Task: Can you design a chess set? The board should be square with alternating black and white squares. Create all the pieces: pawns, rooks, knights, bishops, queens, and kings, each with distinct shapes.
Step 8:
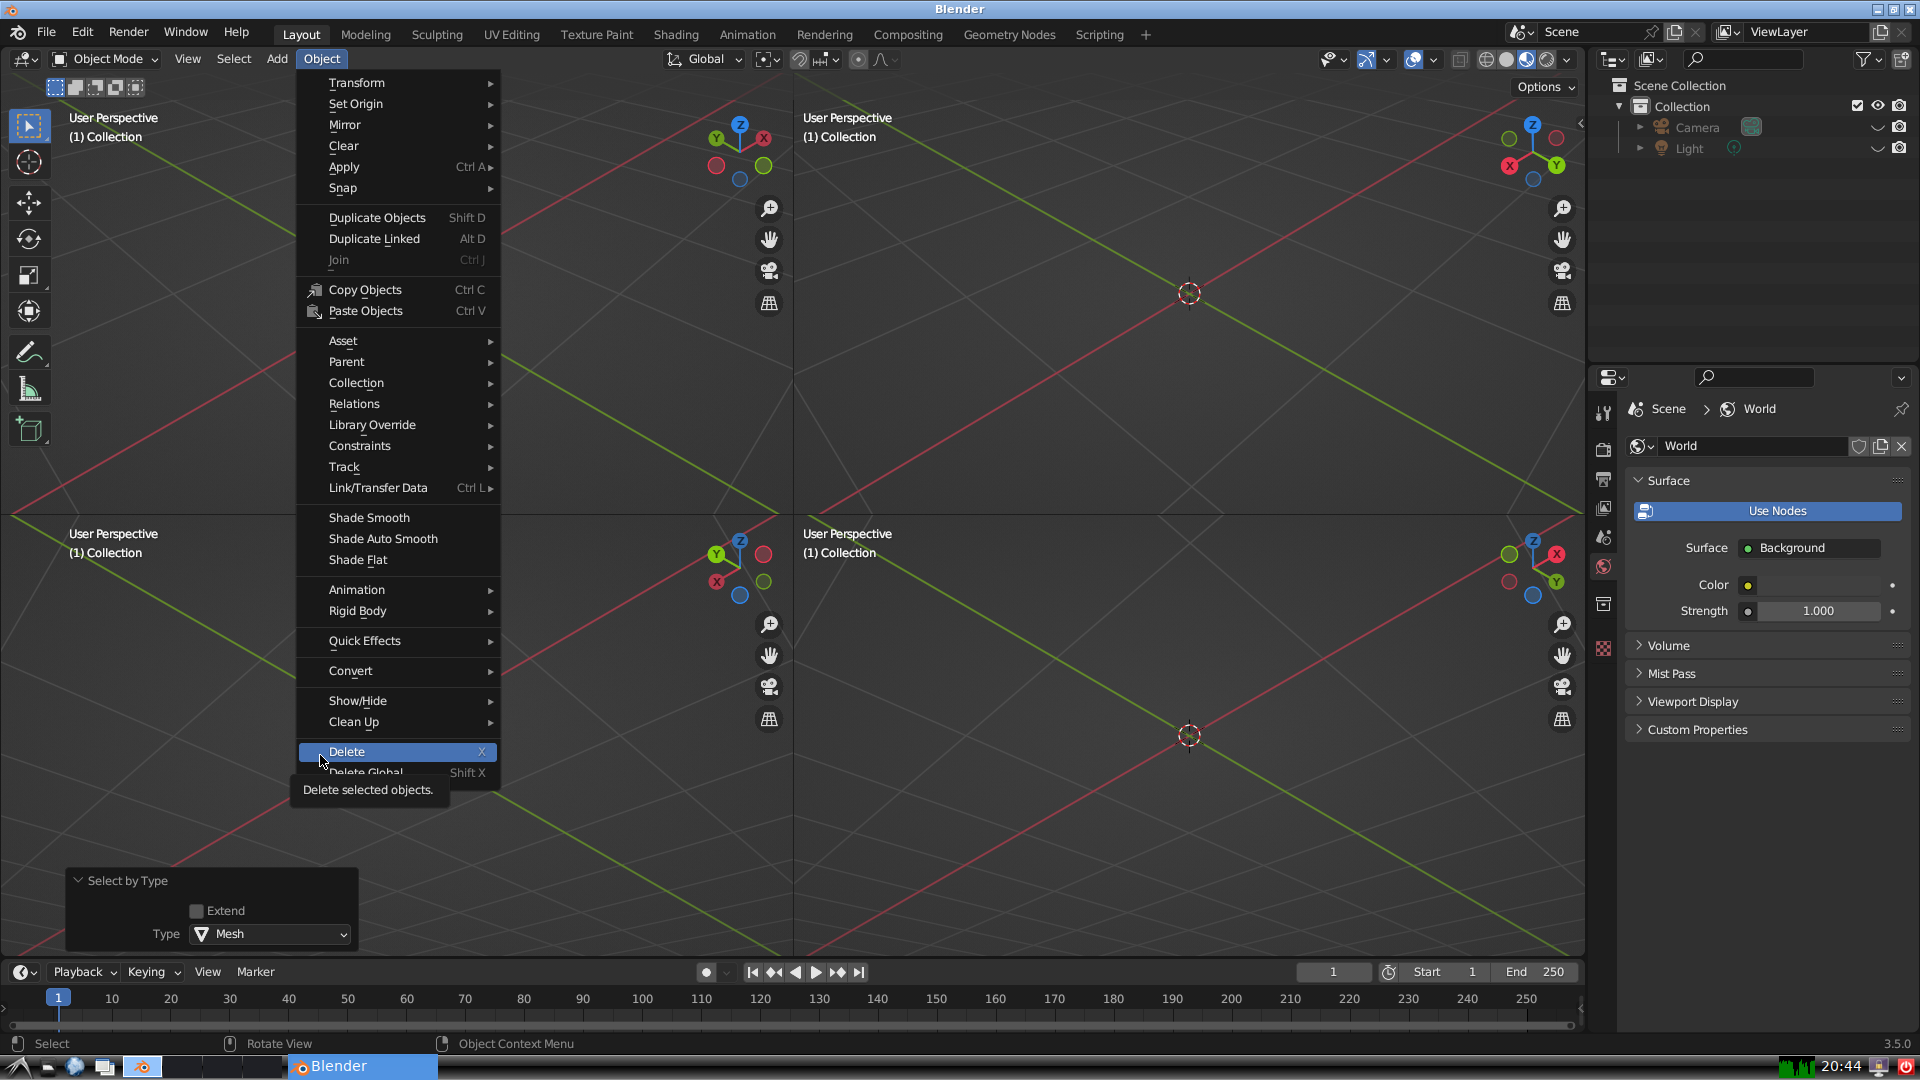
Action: click: no